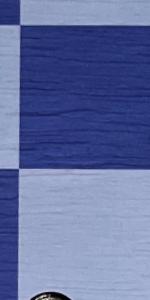
Label: Empty